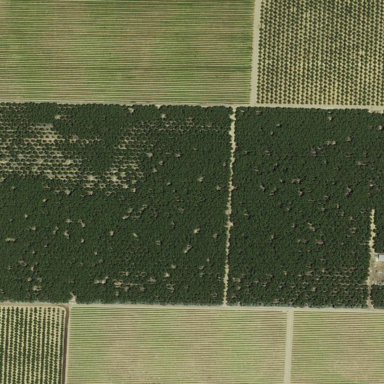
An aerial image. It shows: Orchard filled with walnut trees.